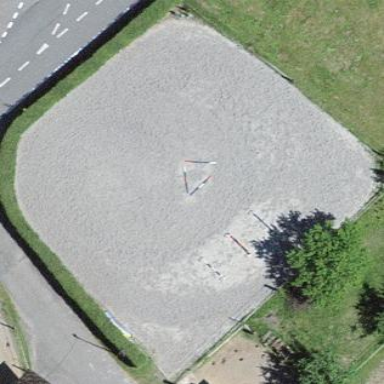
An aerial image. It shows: Equestrian pitch for leisure land use.